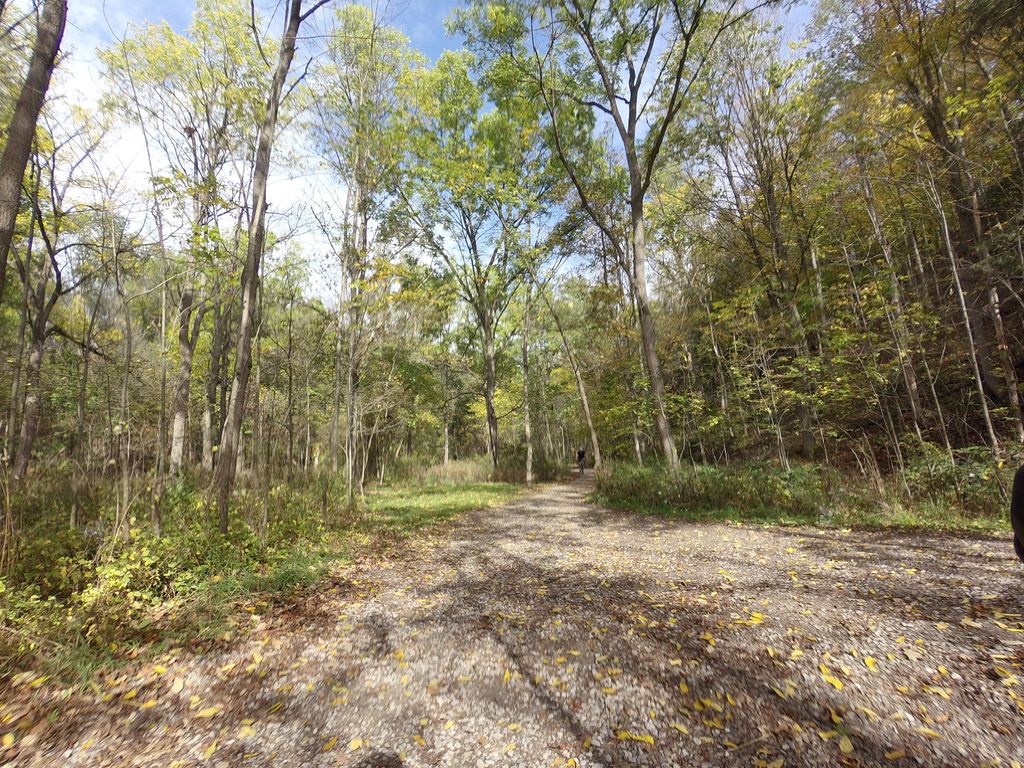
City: hamilton